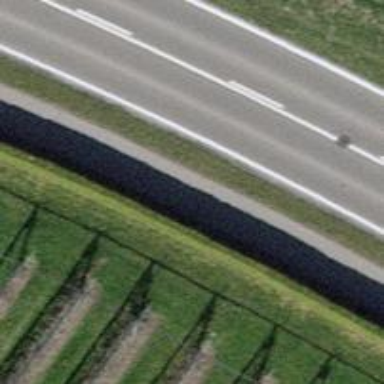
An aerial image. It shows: Hedge barrier.